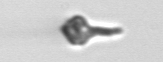
Label: Euglena